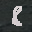
Label: 8